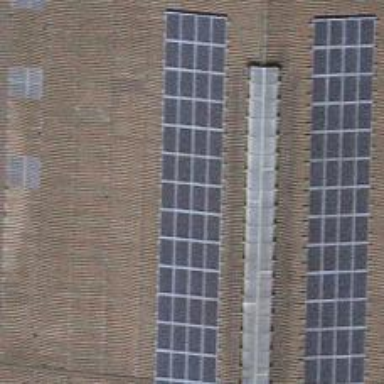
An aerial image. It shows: Solar photovoltaic panel generator.